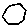
Label: hexagon